【题型】解答题　【知识点】解析几何　【难度】hard
已知双曲线 $C: x^2 - \frac{y^2}{b^2} = 1\ (b > 0)$，$F_1$，$F_2$ 分别为其左、右焦点，$A$ 为其左顶点。过右焦点 $F_2$ 的直线 $l$ 与 $C$ 的右支交于 $P$，$Q$ 两点，其中点 $P$ 位于第一象限内。当直线 $l$ 与 $x$ 轴垂直时，$|PQ| = 6$。

(1) 求双曲线的方程；

(2) 设直线 $AP$，$AQ$ 分别与直线 $x = a$ 交于 $M$，$N$ 两点，问：是否存在实数 $a$，使右焦点 $F_2$ 恒在线段 $MN$ 为直径的圆上？若存在，求出 $a$ 的值；若不存在，说明理由。

(3) 是否存在常数 $\lambda$，使得 $\angle PF_2A = \lambda \angle PAF_2$ 恒成立？若存在，求出 $\lambda$ 的值；若不存在，说明理由。
【解答】
\textbf{【答案】}
(1) $x^2 - \frac{y^2}{3} = 1$；
(2) 存在，$a = \frac{1}{2}$；
(3) 存在，$\lambda = 2$。

\textbf{【解析】}
(1) 因为当直线 $l$ 与 $x$ 轴垂直时，$|PQ| = 6$，
且点 $P$ 位于第一象限内，所以设 $P(c,3)$。
代入方程中得到 $c^2 - \frac{9}{b^2} = 1$，而 $c^2 = 1 + b^2$，
解得 $b^2 = 3$，$c^2 = 4$，则双曲线的方程为 $x^2 - \frac{y^2}{3} = 1$。

---

(2) 由上问得双曲线的方程为 $x^2 - \frac{y^2}{3} = 1$，
如图，则点 $A$，$F_2$ 的坐标分别为 $(-1,0)$，$(2,0)$。

又双曲线渐近线为 $y = \pm \sqrt{3}x$，显然直线 $PQ$ 的斜率不为零，
故设其方程为 $x = my + 2$，$\left(m \neq \pm \frac{\sqrt{3}}{3}\right)$，
联立双曲线方程 $x^2 - \frac{y^2}{3} = 1$ 可得：$(3m^2 - 1)y^2 + 12my + 9 = 0$，
设点 $P,Q$ 的坐标分别为 $(x_1,y_1)$，$(x_2,y_2)$，且 $\Delta > 0$ 恒成立，
则 $y_1 + y_2 = -\frac{12m}{3m^2 - 1}$，$y_1y_2 = \frac{9}{3m^2 - 1}$，
$x_1 + x_2 = m(y_1 + y_2) + 4 = -\frac{4}{3m^2 - 1}$，
$x_1x_2 = m^2y_1y_2 + 2m(y_1 + y_2) + 4 = \frac{-3m^2 - 4}{3m^2 - 1}$。

又直线 $AP$ 方程为：$y = \frac{y_1}{x_1 + 1}(x + 1)$，令 $x = a$，则 $y = (a + 1) \cdot \frac{y_1}{x_1 + 1}$，
故点 $M$ 的坐标为 $\left(a,(a + 1) \cdot \frac{y_1}{x_1 + 1}\right)$；直线 $AQ$ 方程为：$y = \frac{y_2}{x_2 + 1}(x + 1)$，
令 $x = a$，则 $y = (a + 1) \cdot \frac{y_2}{x_2 + 1}$，故点 $N$ 的坐标为 $\left(a,(a + 1) \cdot \frac{y_2}{x_2 + 1}\right)$。

若右焦点 $F_2$ 恒位于以线段 $MN$ 为直径的圆上，则 $\overrightarrow{MF_2} \cdot \overrightarrow{NF_2} = 0$，
则 $\overrightarrow{MF_2} \cdot \overrightarrow{NF_2} = \left(2 - a - (a + 1) \cdot \frac{y_1}{x_1 + 1}\right)\left(2 - a - (a + 1) \cdot \frac{y_2}{x_2 + 1}\right)$
$= (2 - a)^2 + (a + 1)^2 \cdot \frac{y_1y_2}{x_1x_2 + x_1 + x_2 + 1} = (2 - a)^2 + (a + 1)^2 \cdot \frac{\frac{9}{3m^2 - 1}}{\frac{-3m^2 - 4}{3m^2 - 1} - \frac{4}{3m^2 - 1} + 1}$
$= (2 - a)^2 + (a + 1)^2 \cdot \frac{9}{-9} = (2 - a)^2 - (a + 1)^2$，令 $(2 - a)^2 - (a + 1)^2 = 0$，解得 $a = \frac{1}{2}$，
故存在 $a = \frac{1}{2}$，使右焦点 $F_2$ 恒位于以线段 $MN$ 为直径的圆上。

---

(3) 当直线 $PQ$ 斜率不存在时，
对曲线 $C: x^2 - \frac{y^2}{3} = 1$，令 $x = 2$，解得 $y = \pm 3$，
故点 $P$ 的坐标为 $(2,3)$，此时 $\angle PF_2A = \frac{\pi}{2}$，
在三角形 $PF_2A$ 中，$|AF_2| = 3$，$|PF_2| = 3$，故可得 $\angle PAF_2 = \frac{\pi}{4}$，
则存在常数 $\lambda = 2$，使得 $\angle PF_2A = 2\angle PAF_2$ 成立；

当直线 $PQ$ 斜率存在时，不妨设点 $P$ 的坐标为 $(x,y)$，$x \neq 2$，
此时直线 $PF_2$ 的倾斜角为 $\alpha$，直线 $PA$ 的倾斜角为 $\beta$，
则 $\angle PF_2A = \pi - \alpha$，$\angle PAF_2 = \beta$，

假设存在常数 $\lambda = 2$，使得 $\angle PF_2A = 2\angle PAF_2$ 成立，即 $\pi - \alpha = 2\beta$，
则一定有：$\tan(\pi - \alpha) = -\tan \alpha = \tan 2\beta = \frac{2\tan \beta}{1 - \tan^2 \beta}$，也即 $-k_{PF_2} = \frac{2k_{PA}}{1 - k_{PA}^2}$；

又 $-k_{PF_2} = -\frac{y}{x - 2}$；$\frac{2k_{PA}}{1 - k_{PA}^2} = \frac{2 \times \frac{y}{x + 1}}{1 - \left(\frac{y}{x + 1}\right)^2} = \frac{2y(x + 1)}{(x + 1)^2 - y^2}$；

又点 $P$ 的坐标满足 $x^2 - \frac{y^2}{3} = 1$，则 $y^2 = 3x^2 - 3$，
故 $\frac{2k_{PA}}{1 - k_{PA}^2} = \frac{2y(x + 1)}{(x + 1)^2 - y^2} = \frac{2y(x + 1)}{(x + 1)^2 - 3x^2 + 3}$
$= \frac{2y(x + 1)}{-2x^2 + 2x + 4} = \frac{2y(x + 1)}{-2(x - 2)(x + 1)} = -\frac{y}{x - 2}$
$= -k_{PF_2}$；

故假设成立，存在实数常数 $\lambda = 2$，使得 $\angle PF_2A = 2\angle PAF_2$ 成立；

综上所述，存在常数 $\lambda = 2$，使得 $\angle PF_2A = 2\angle PAF_2$ 恒成立。

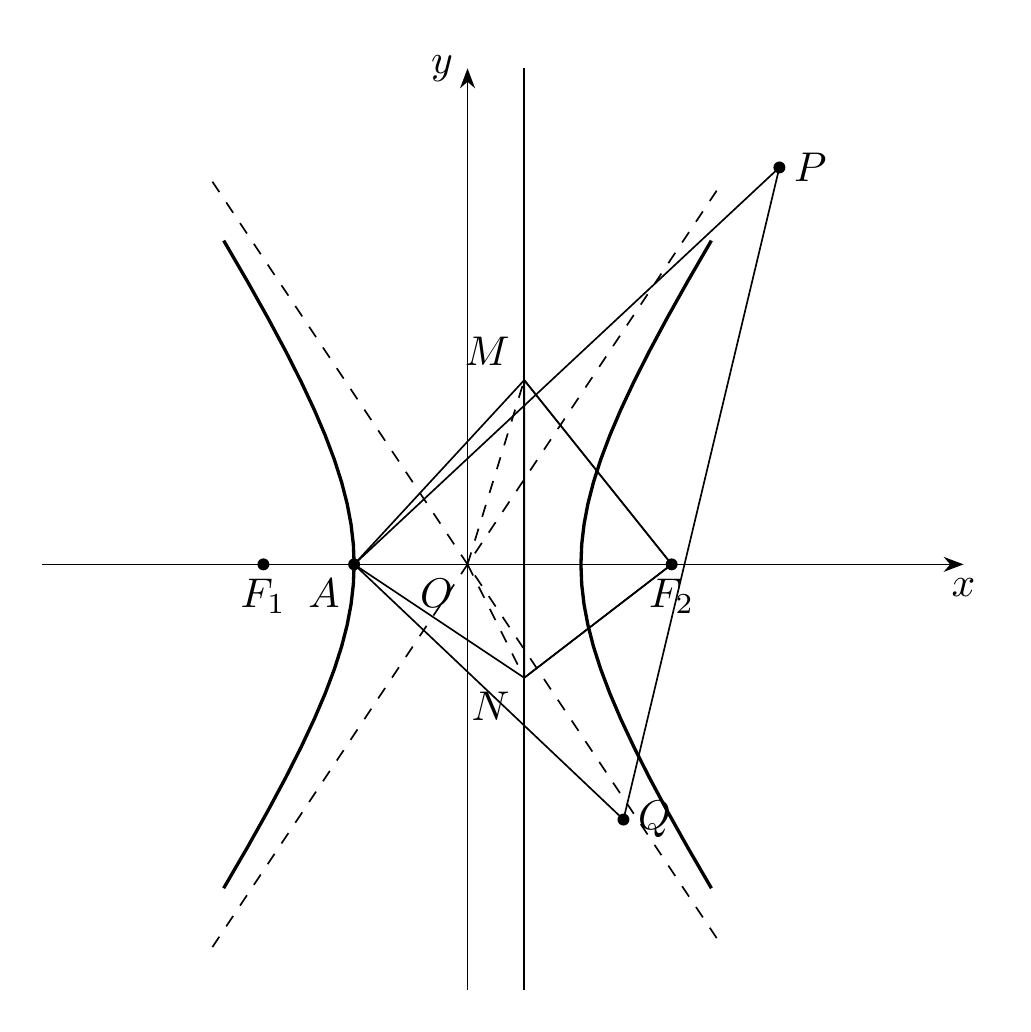